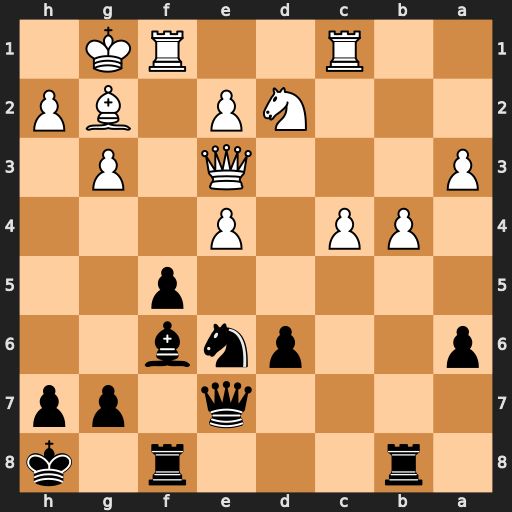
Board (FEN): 1r3r1k/4q1pp/p2pnb2/5p2/1PP1P3/P3Q1P1/3NP1BP/2R2RK1
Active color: b
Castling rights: -
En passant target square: -
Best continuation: Bd4 Qxd4 Nxd4